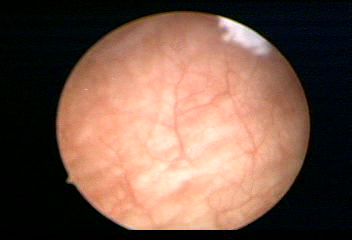
Modality: WLC
Class: Normal mucosa
Bladder cancer association: No